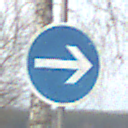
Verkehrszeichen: VorgeschriebeneFahrtrichtungHierRechts
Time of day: MorningAfternoon
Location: Outdoor (Nature)
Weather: PartlyCloudy
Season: Autumn
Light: Natural